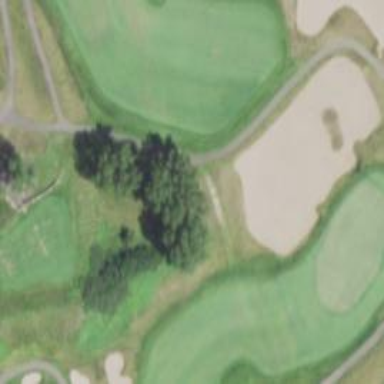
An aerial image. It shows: Grassy area designated as golf fairway.